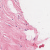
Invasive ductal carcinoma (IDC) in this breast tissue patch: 0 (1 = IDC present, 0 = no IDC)